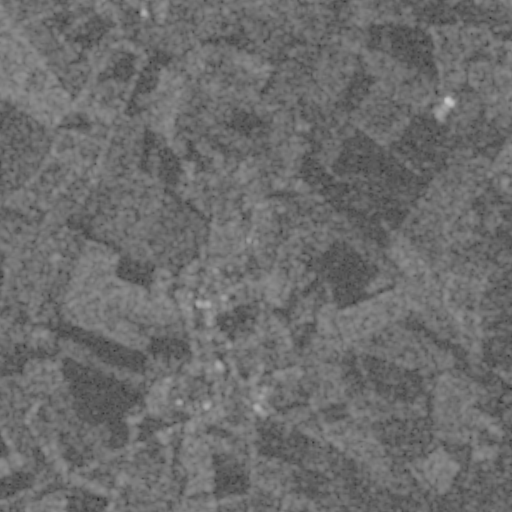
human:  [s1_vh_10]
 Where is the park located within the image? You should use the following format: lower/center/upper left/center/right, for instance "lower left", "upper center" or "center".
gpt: The park is located in the lower center of the image.
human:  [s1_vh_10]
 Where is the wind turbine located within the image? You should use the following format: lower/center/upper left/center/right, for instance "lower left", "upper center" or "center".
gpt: The wind turbine is located in the center of the image.
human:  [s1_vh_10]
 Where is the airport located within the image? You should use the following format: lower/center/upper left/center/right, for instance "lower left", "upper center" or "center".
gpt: There is no airport in the image.

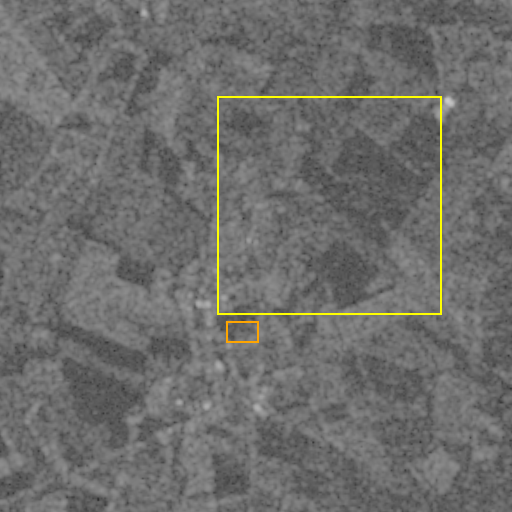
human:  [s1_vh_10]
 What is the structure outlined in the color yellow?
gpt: The structure outlined in yellow is a crop field.
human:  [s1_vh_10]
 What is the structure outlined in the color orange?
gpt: The structure outlined in orange is a park.
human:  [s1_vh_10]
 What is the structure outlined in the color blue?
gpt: There is no blue outline.